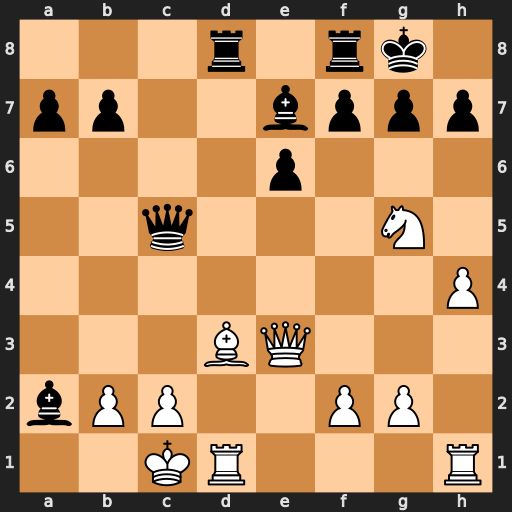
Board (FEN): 3r1rk1/pp2bppp/4p3/2q3N1/7P/3BQ3/bPP2PP1/2KR3R
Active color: w
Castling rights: -
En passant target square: -
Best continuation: Qxc5 Bxc5 Bxh7+ Kh8 Rxd8